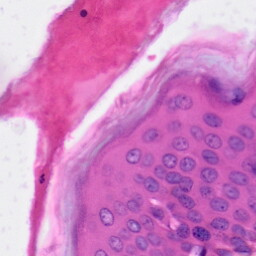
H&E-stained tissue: Skin